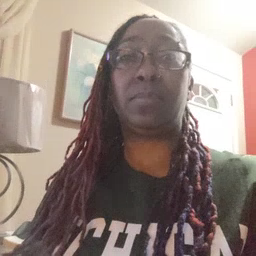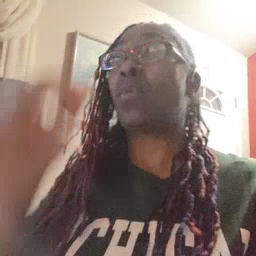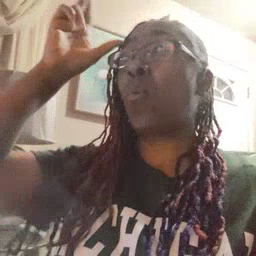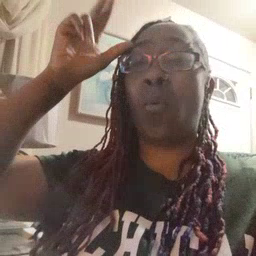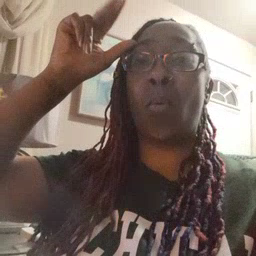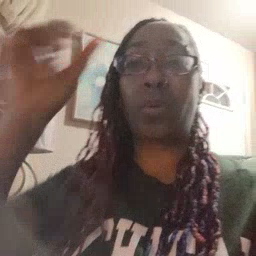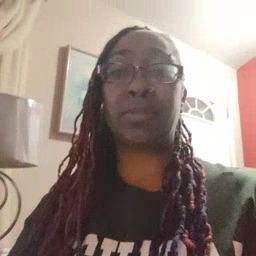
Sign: horse